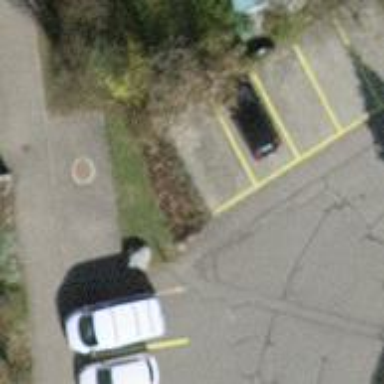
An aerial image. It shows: Street side parking area.